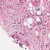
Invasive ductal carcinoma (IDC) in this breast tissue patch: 0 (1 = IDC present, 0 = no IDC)